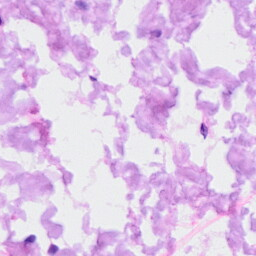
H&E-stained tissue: Ovarian